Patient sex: M
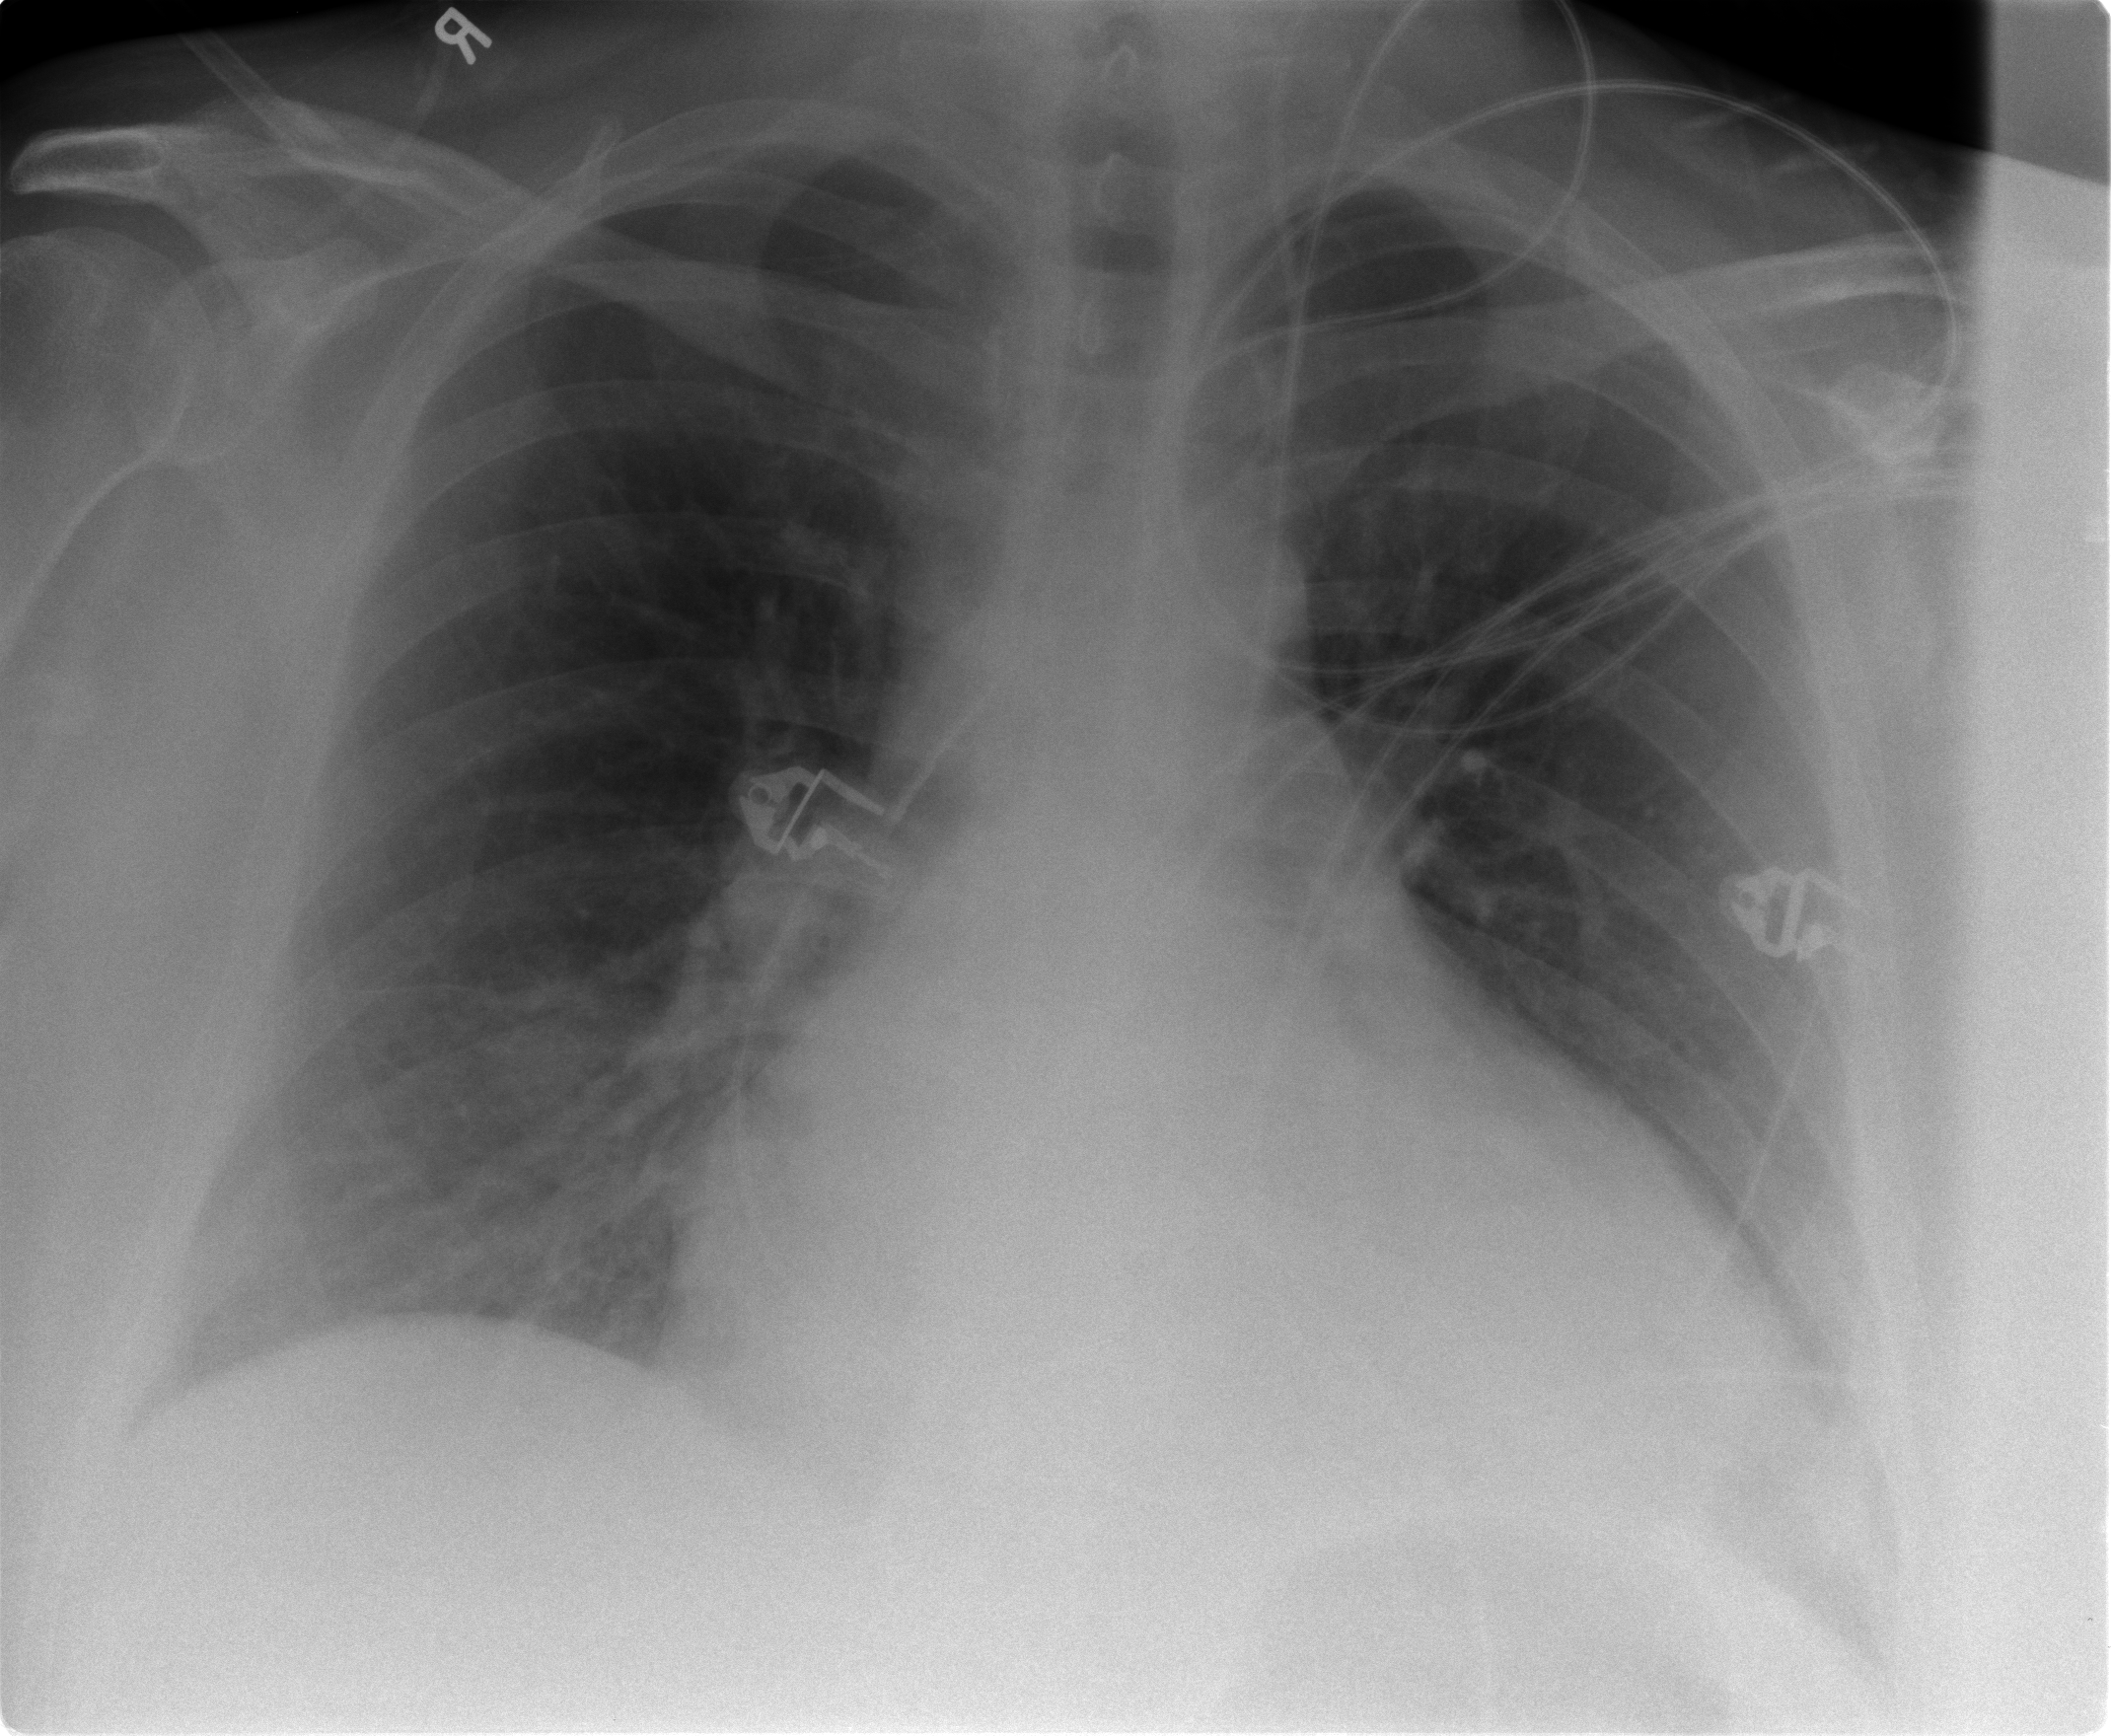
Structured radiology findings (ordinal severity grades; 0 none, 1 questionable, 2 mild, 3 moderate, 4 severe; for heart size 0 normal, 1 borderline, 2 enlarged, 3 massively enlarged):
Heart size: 2
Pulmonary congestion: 2
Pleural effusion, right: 2
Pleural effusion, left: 2
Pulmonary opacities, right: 0
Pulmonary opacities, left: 0
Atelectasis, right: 2
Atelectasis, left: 2